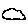
Label: cloud